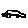
Label: car